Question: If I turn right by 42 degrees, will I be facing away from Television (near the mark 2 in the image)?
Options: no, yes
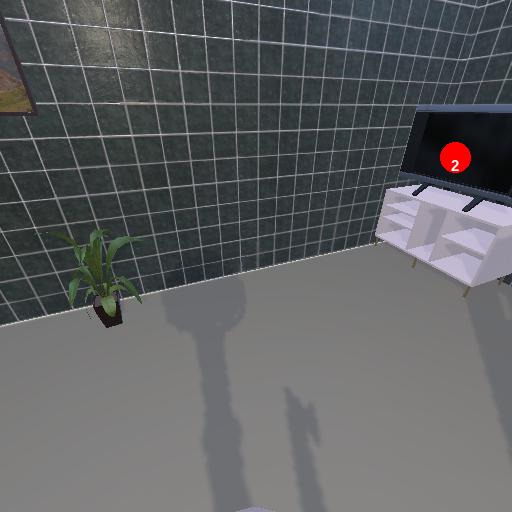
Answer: no